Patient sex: M
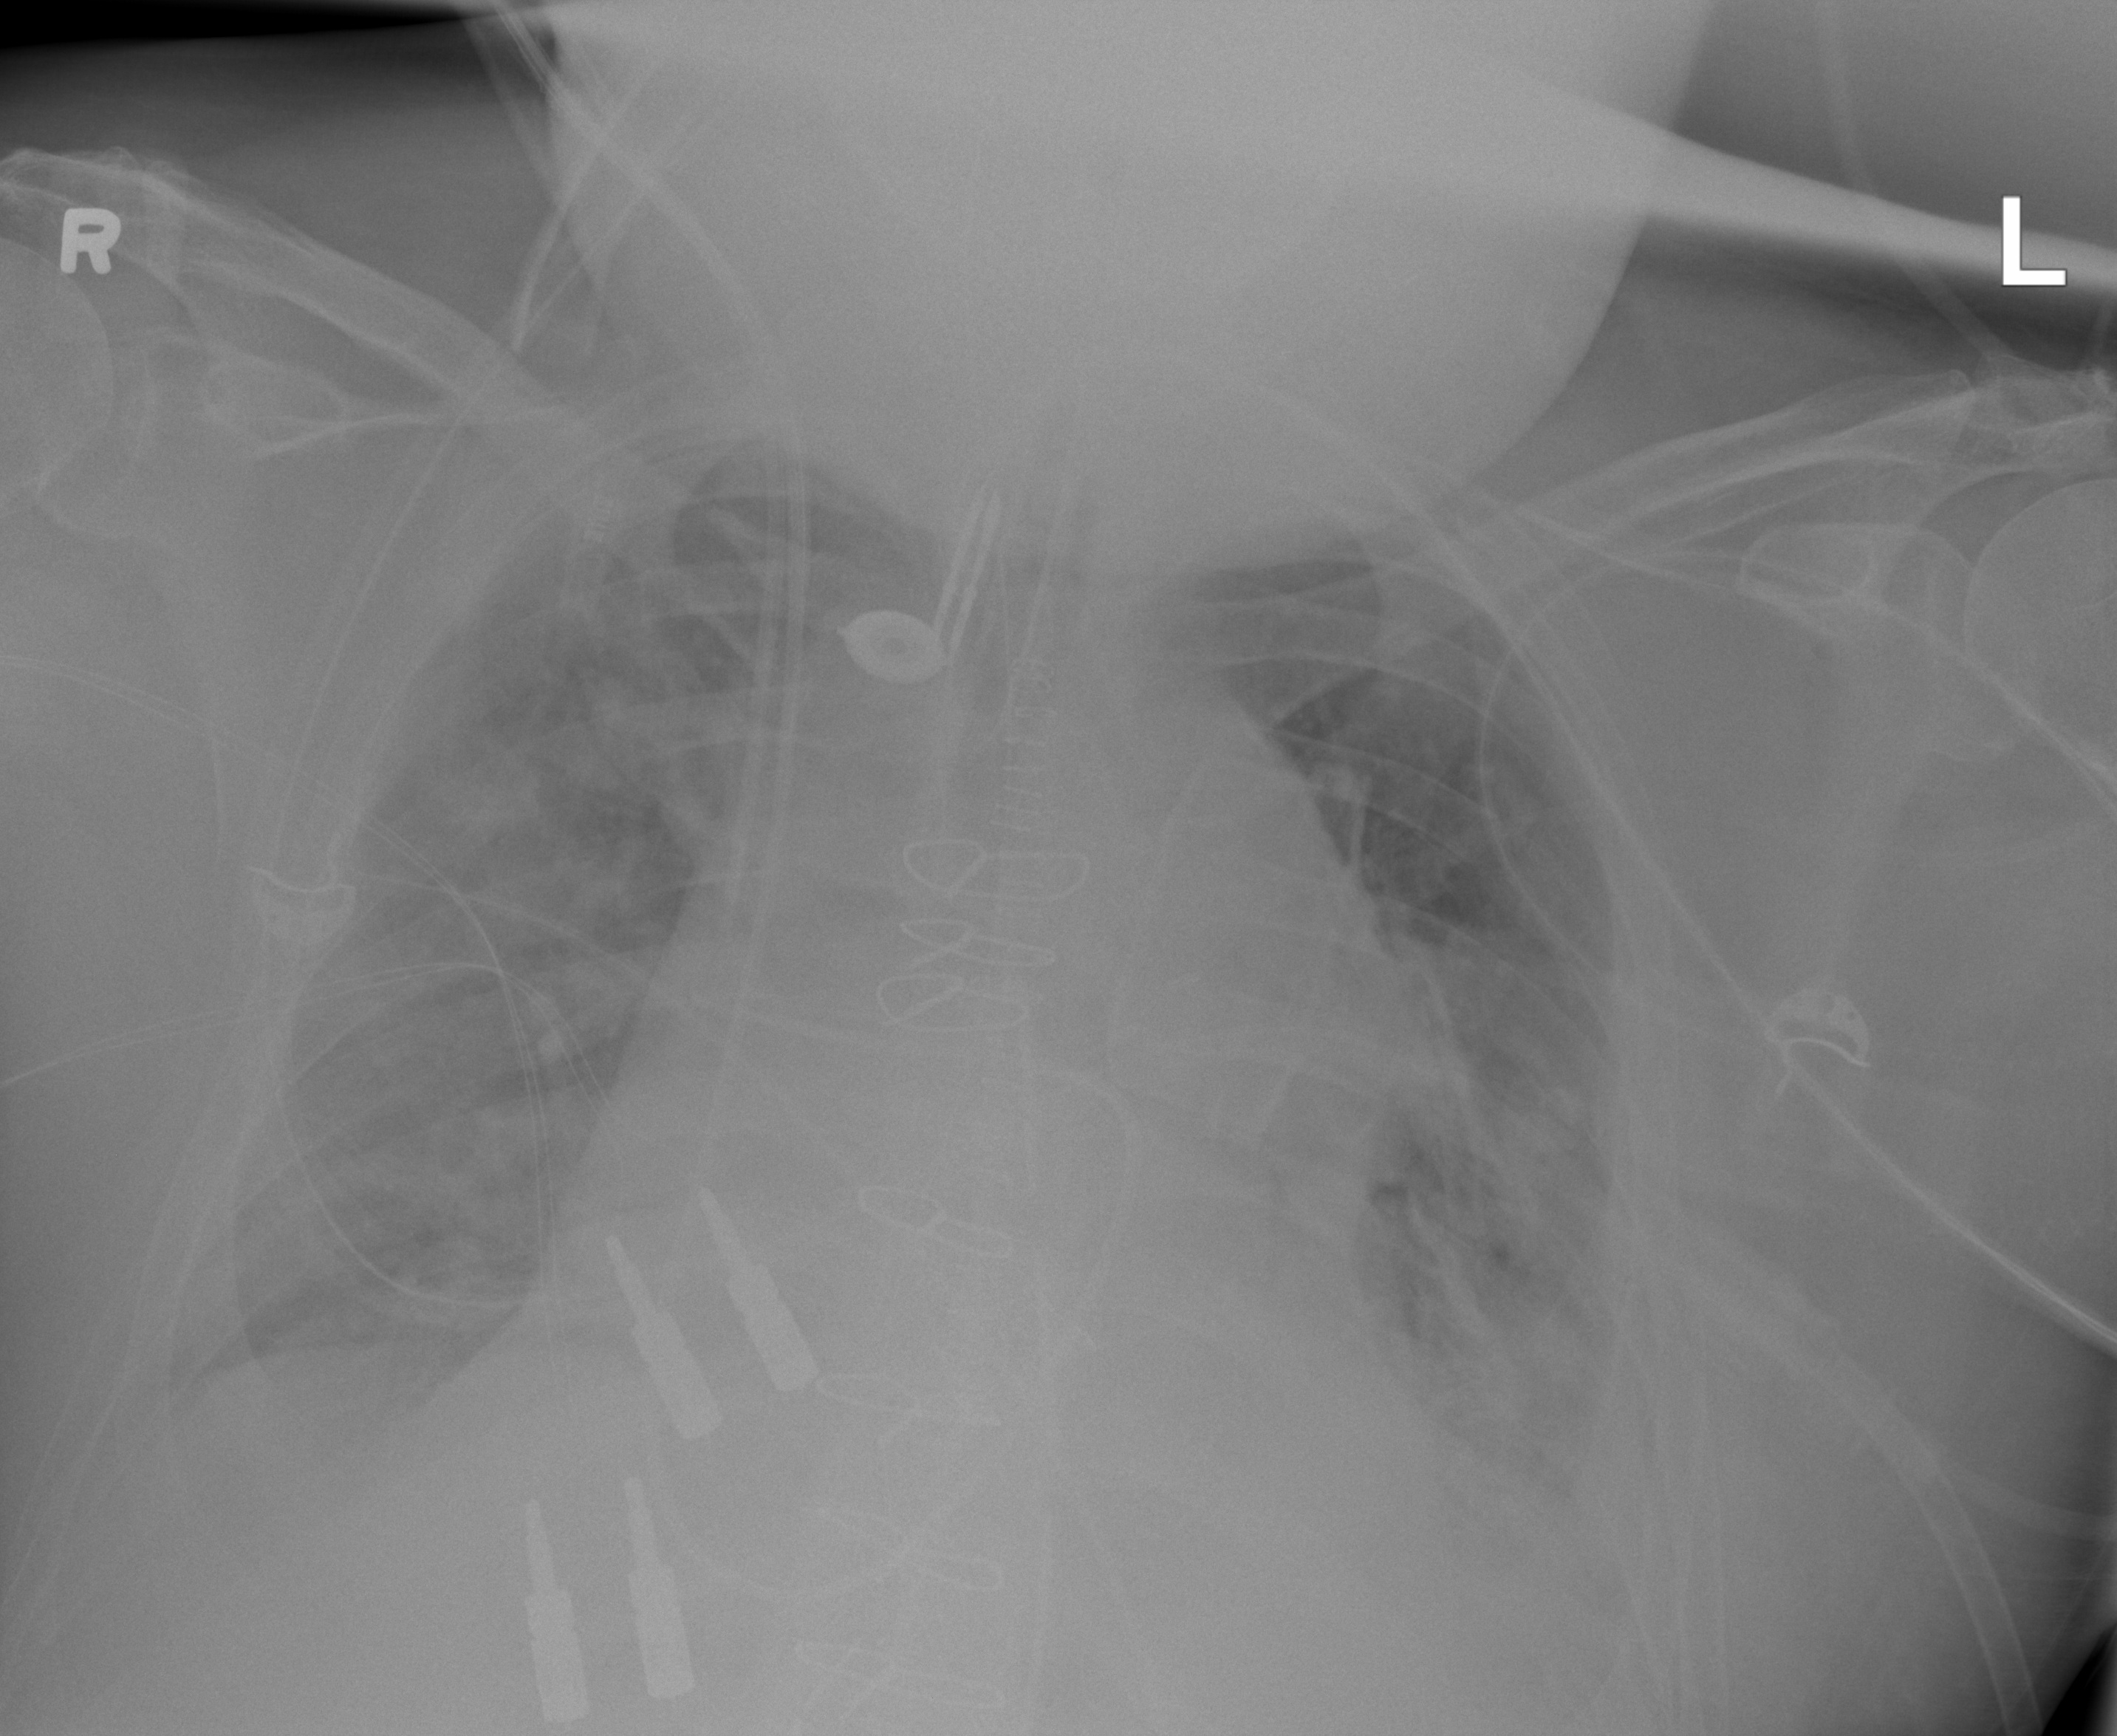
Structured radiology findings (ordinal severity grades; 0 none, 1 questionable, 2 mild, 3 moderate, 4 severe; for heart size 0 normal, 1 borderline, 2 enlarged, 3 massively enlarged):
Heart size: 3
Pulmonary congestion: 2
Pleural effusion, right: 2
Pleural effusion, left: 2
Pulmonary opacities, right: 1
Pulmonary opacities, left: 2
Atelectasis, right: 2
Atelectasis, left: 3